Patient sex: M
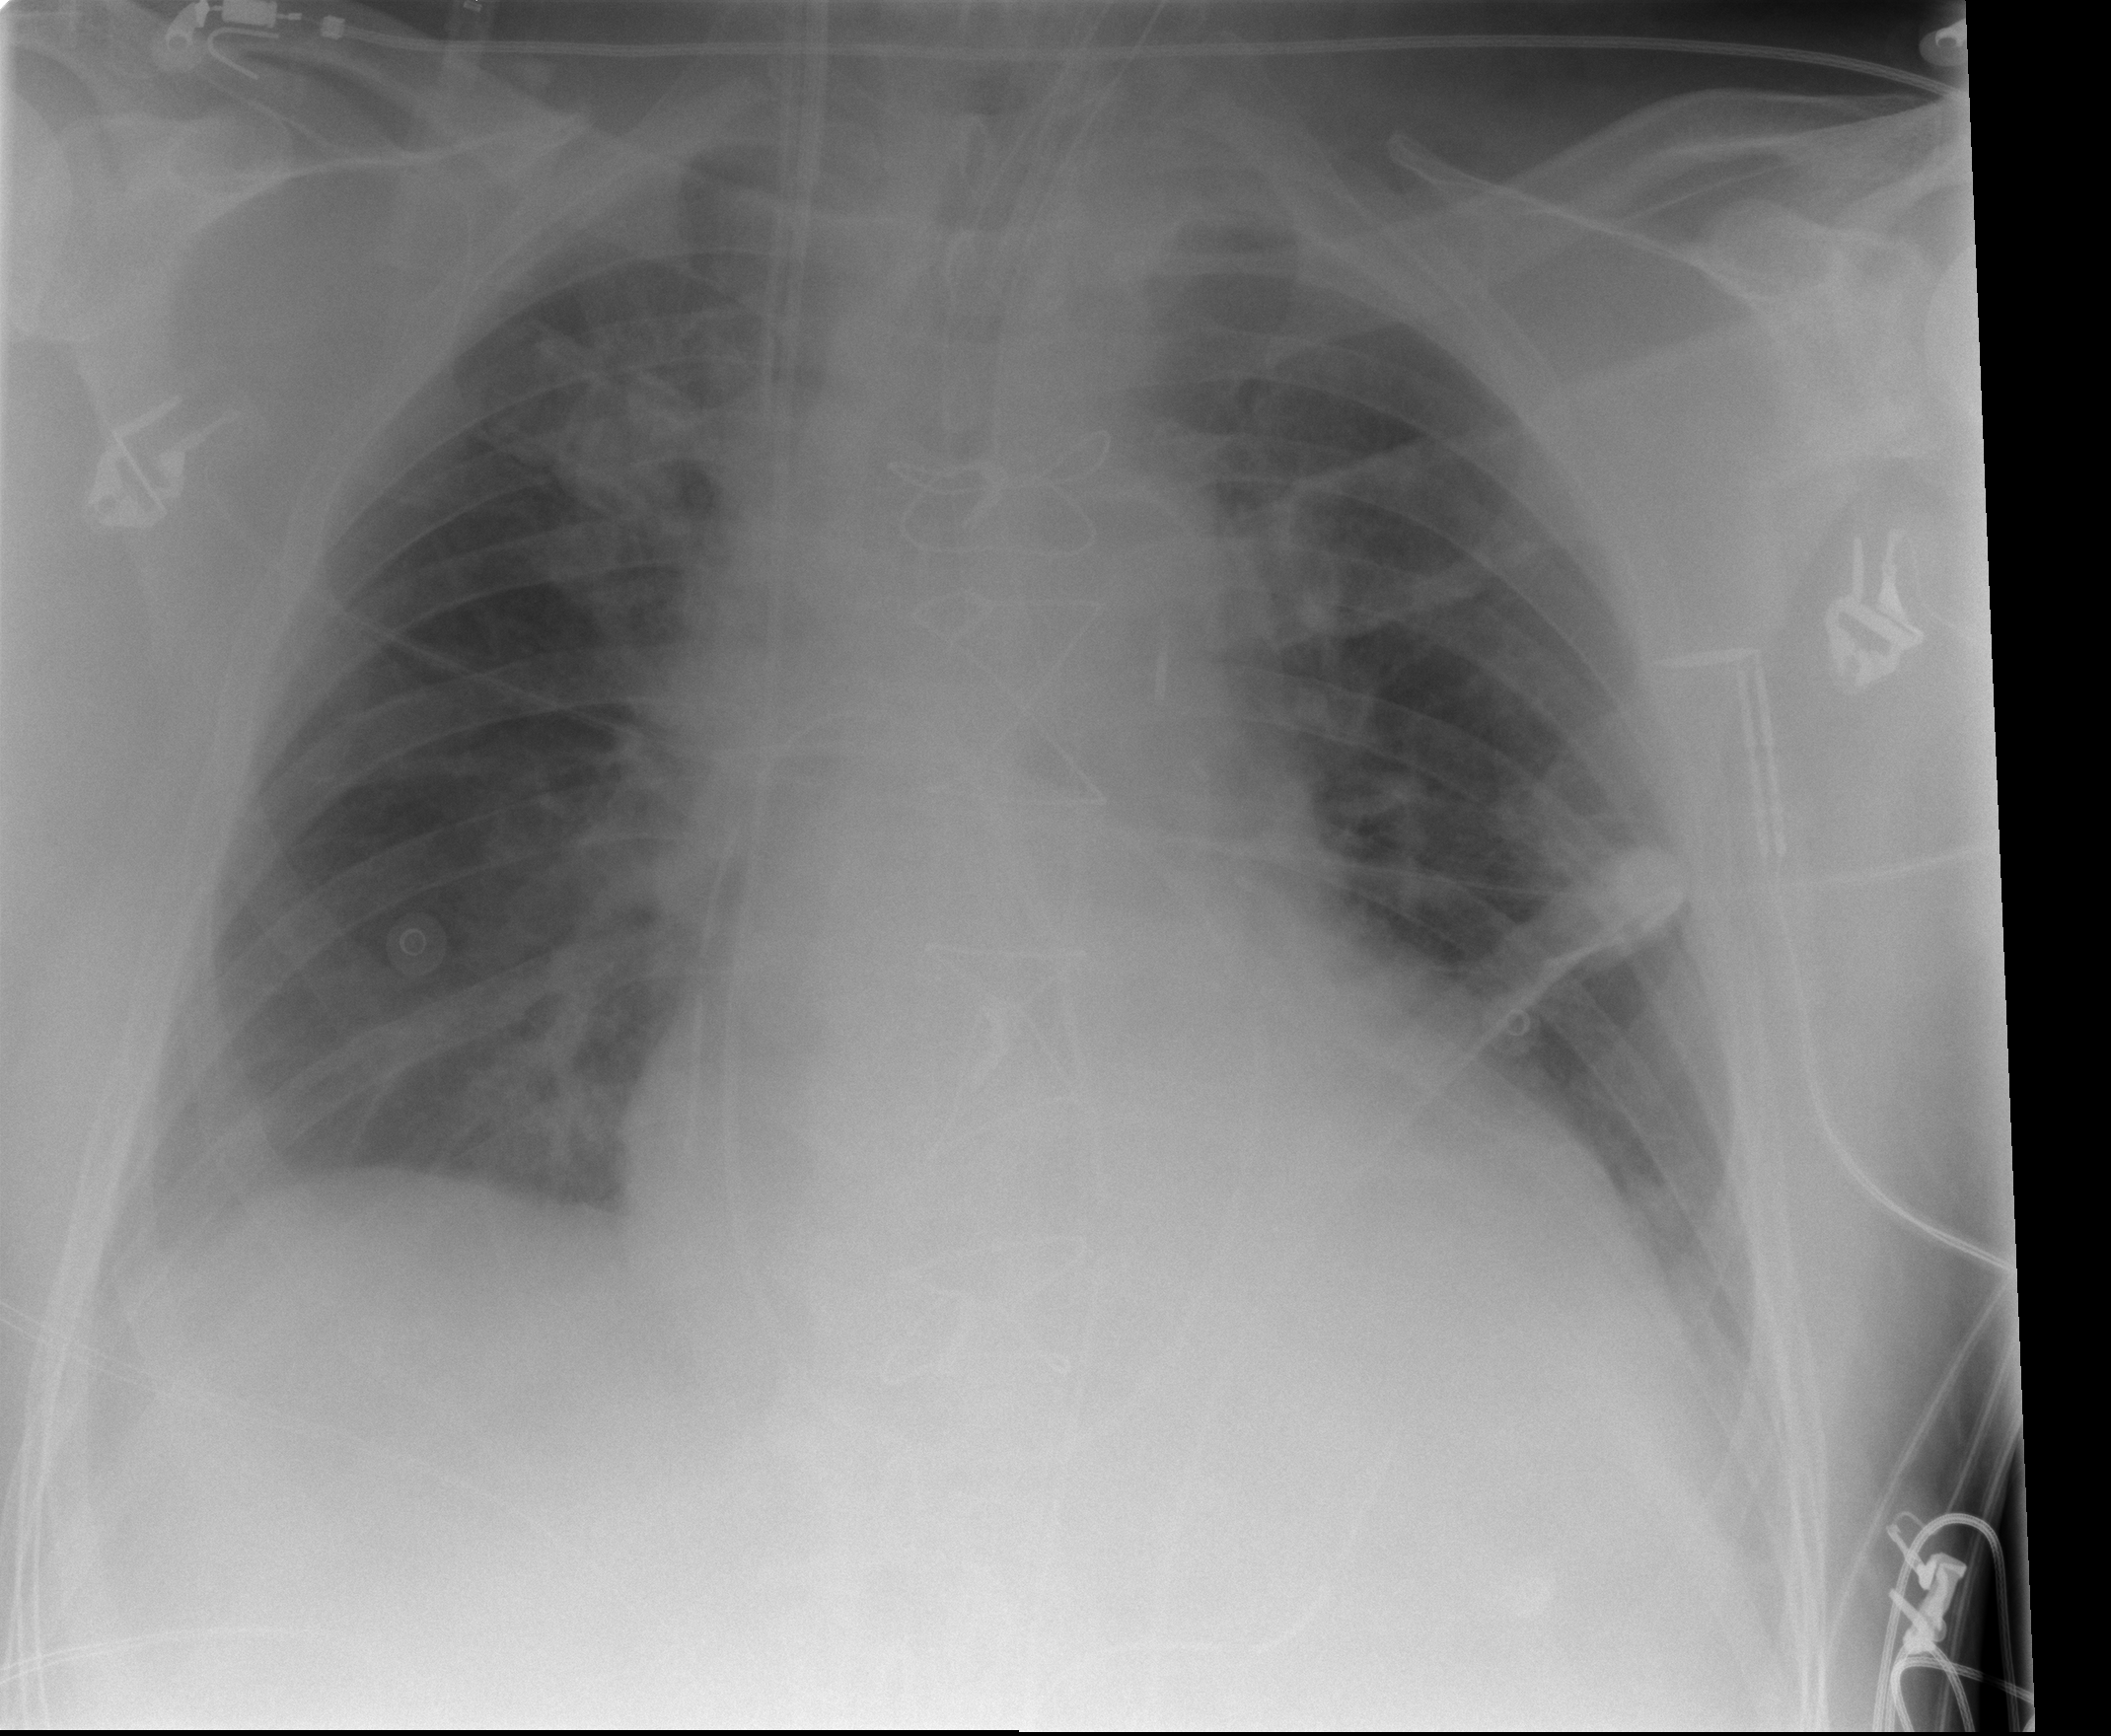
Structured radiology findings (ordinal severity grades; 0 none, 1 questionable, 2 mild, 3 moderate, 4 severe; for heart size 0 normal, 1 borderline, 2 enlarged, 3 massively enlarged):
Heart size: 2
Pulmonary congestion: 1
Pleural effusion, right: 2
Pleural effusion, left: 2
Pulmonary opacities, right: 3
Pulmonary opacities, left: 2
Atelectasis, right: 2
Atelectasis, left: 2